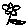
Label: flower